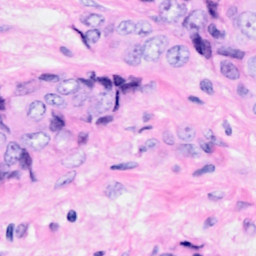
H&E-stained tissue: Breast